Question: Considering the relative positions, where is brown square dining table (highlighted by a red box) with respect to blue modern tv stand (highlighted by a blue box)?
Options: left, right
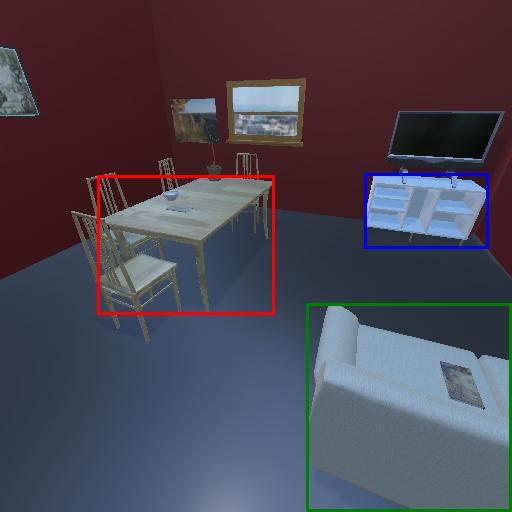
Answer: left